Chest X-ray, PA view. Patient: 58 years old, sex M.
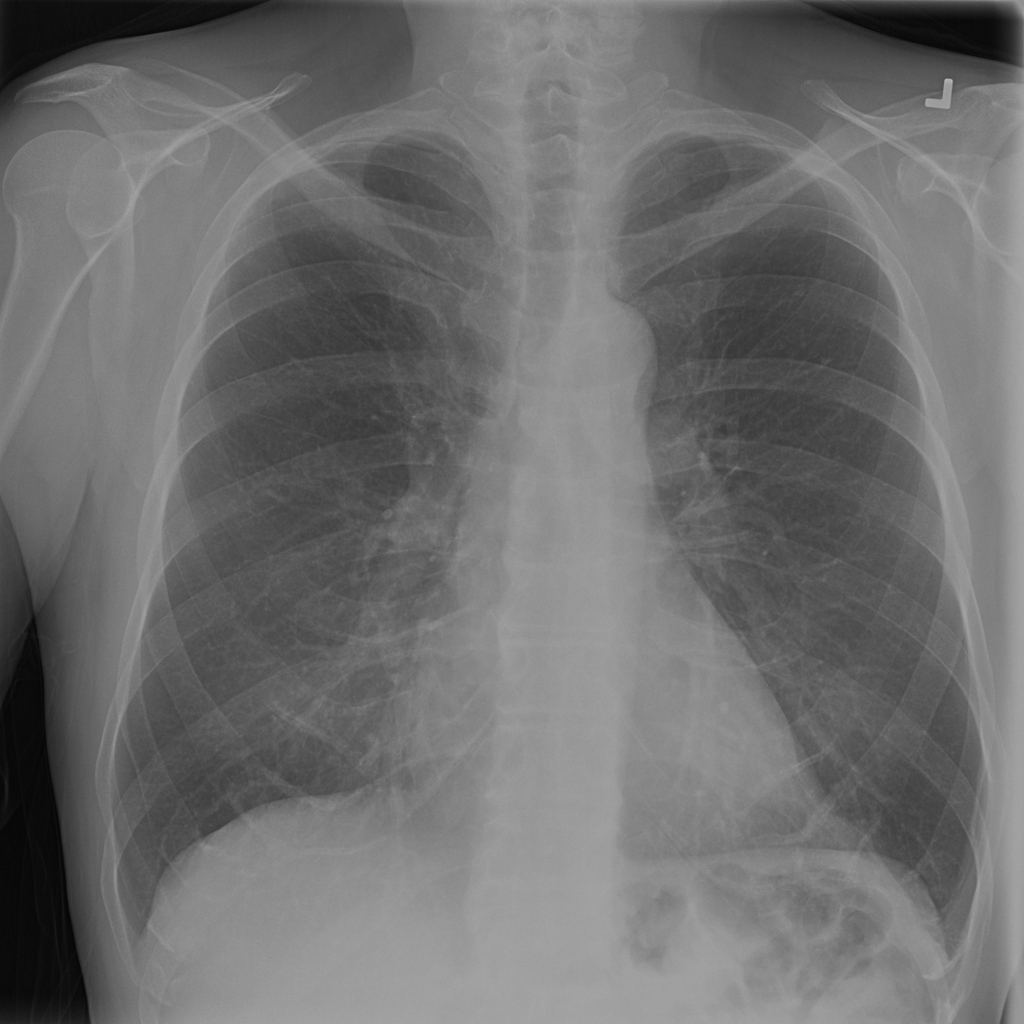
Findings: Infiltration